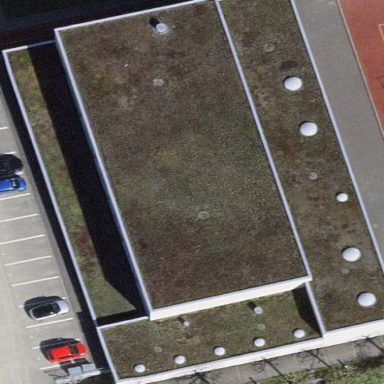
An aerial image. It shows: Multifunctional building with sports facilities.